RGB frame:
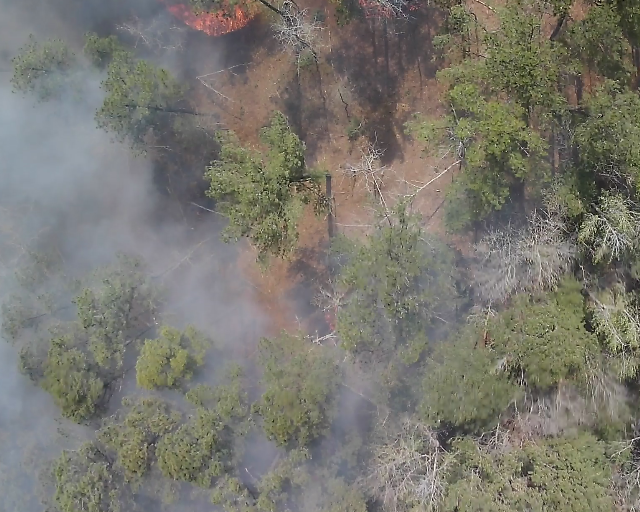
Thermal frame:
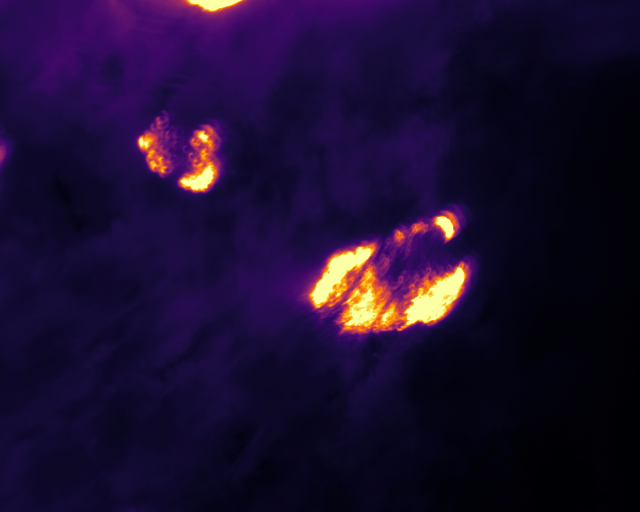
Captured: 2026-02-26 02:28:43
Pixels at or above 80 °C: 11892 (fraction of frame: 0.03629)